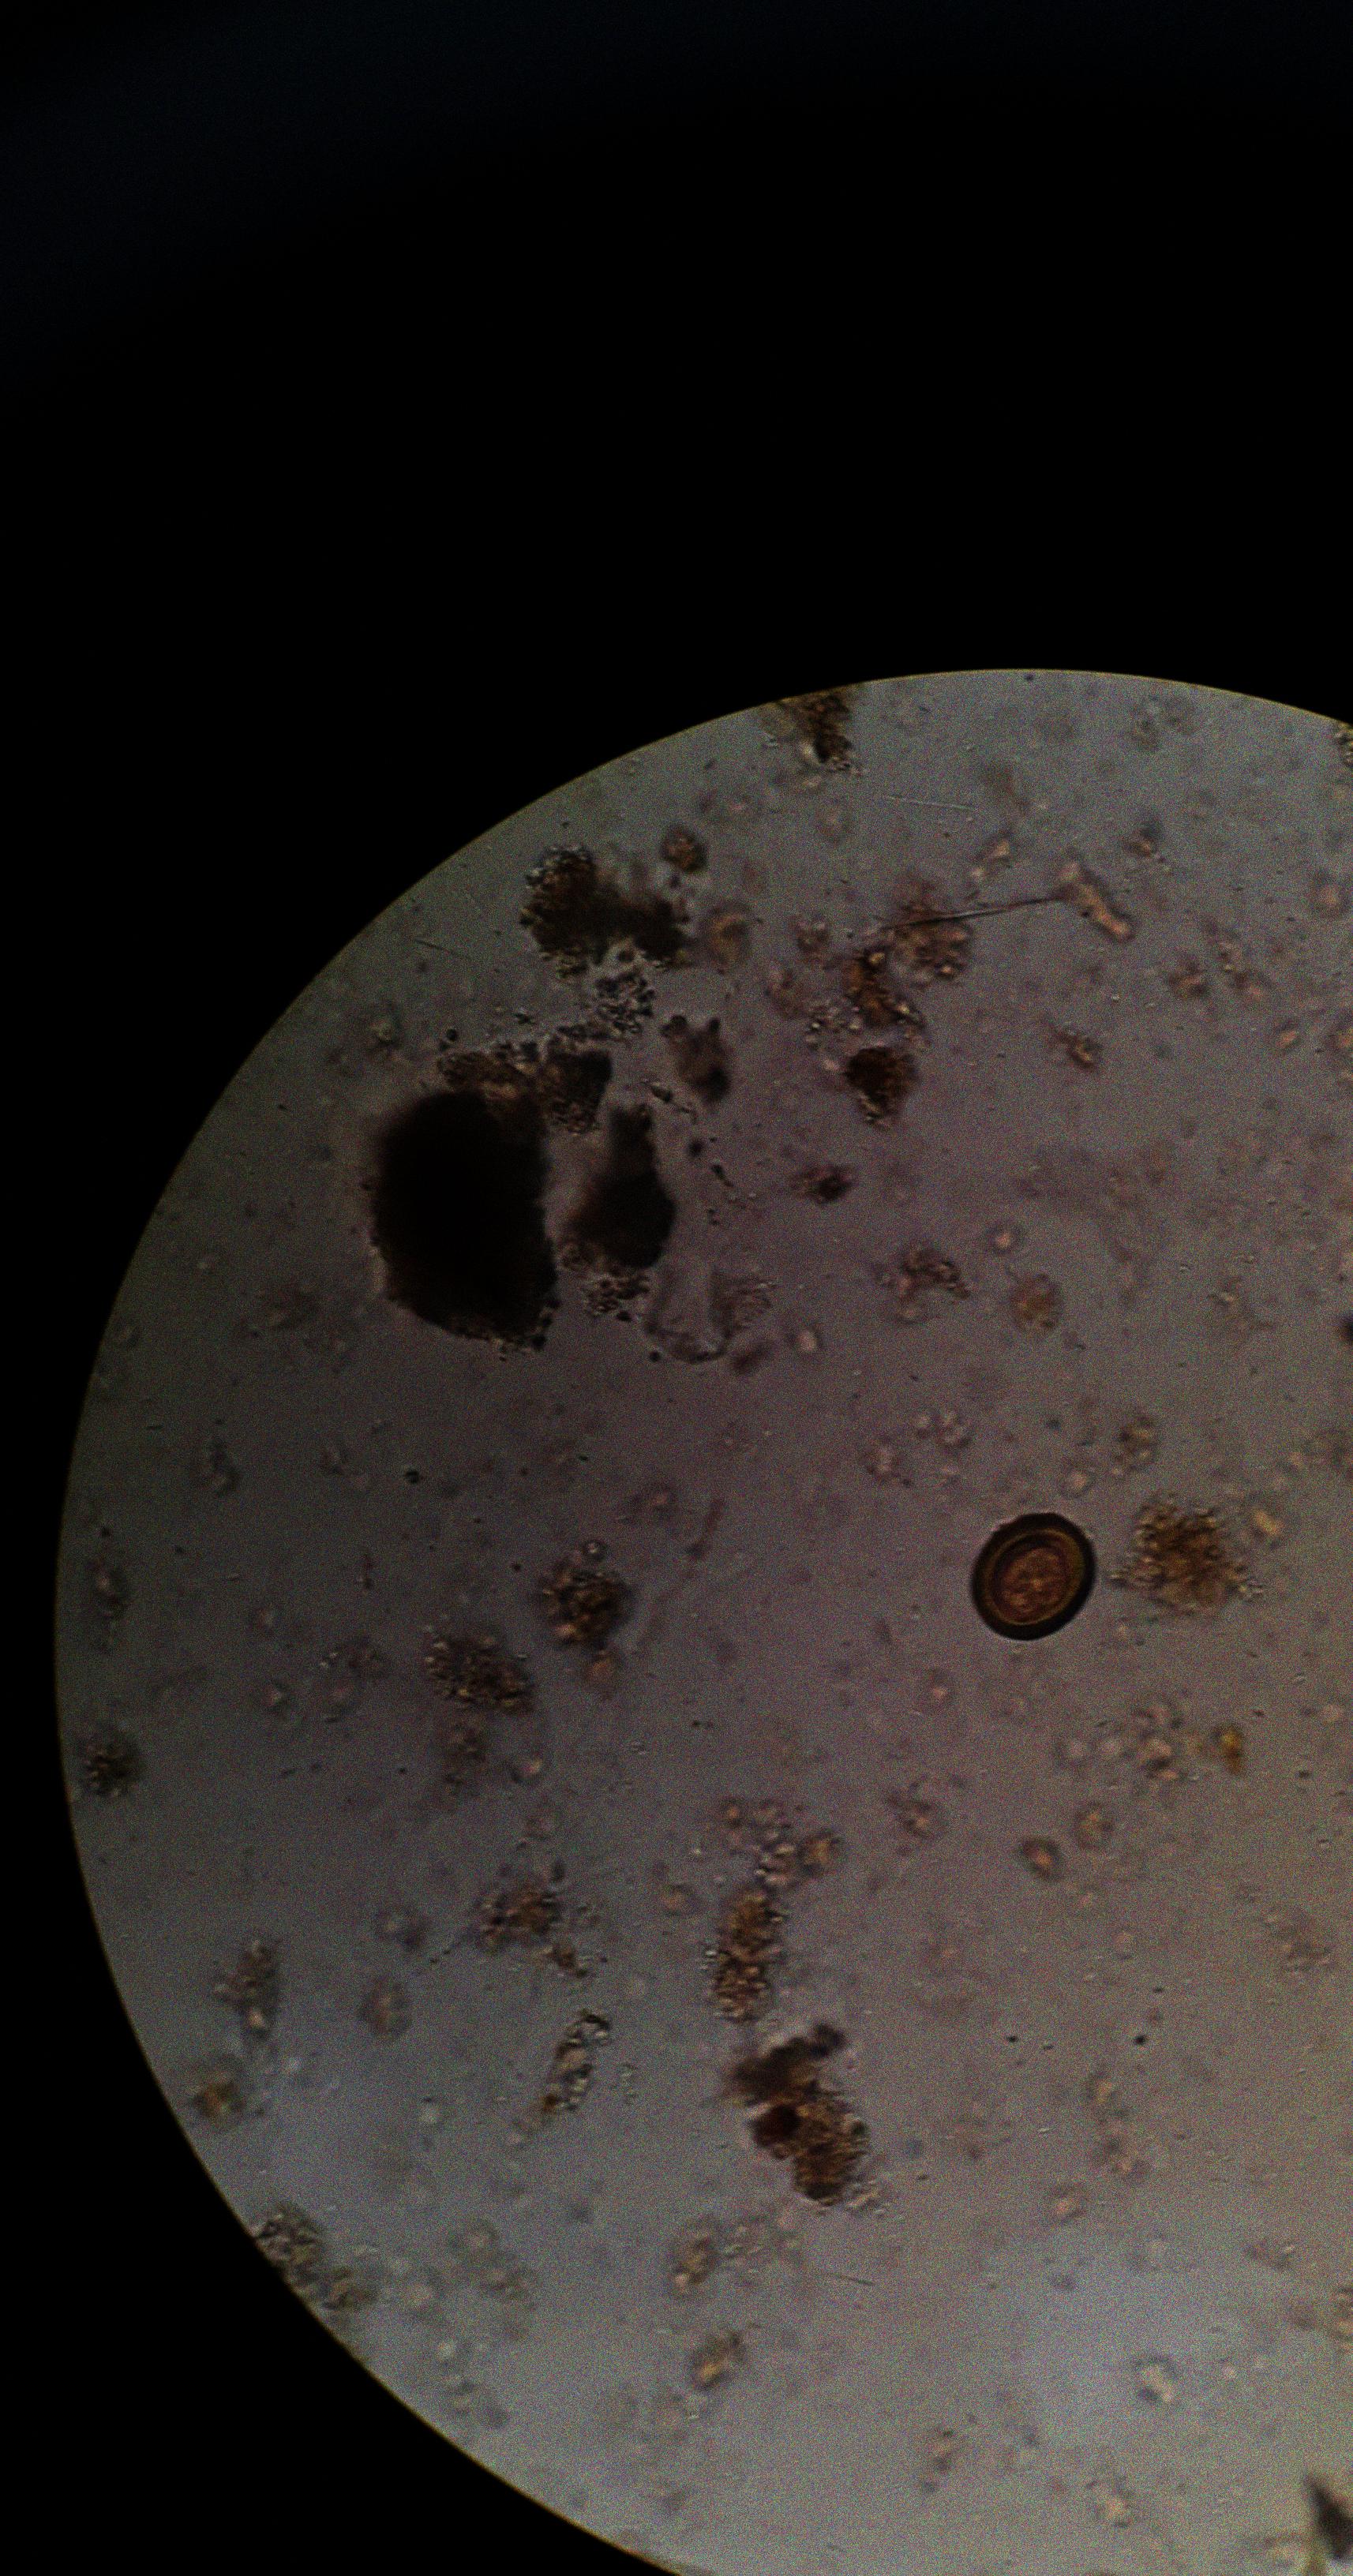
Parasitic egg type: Taenia spp. egg